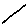
Label: line